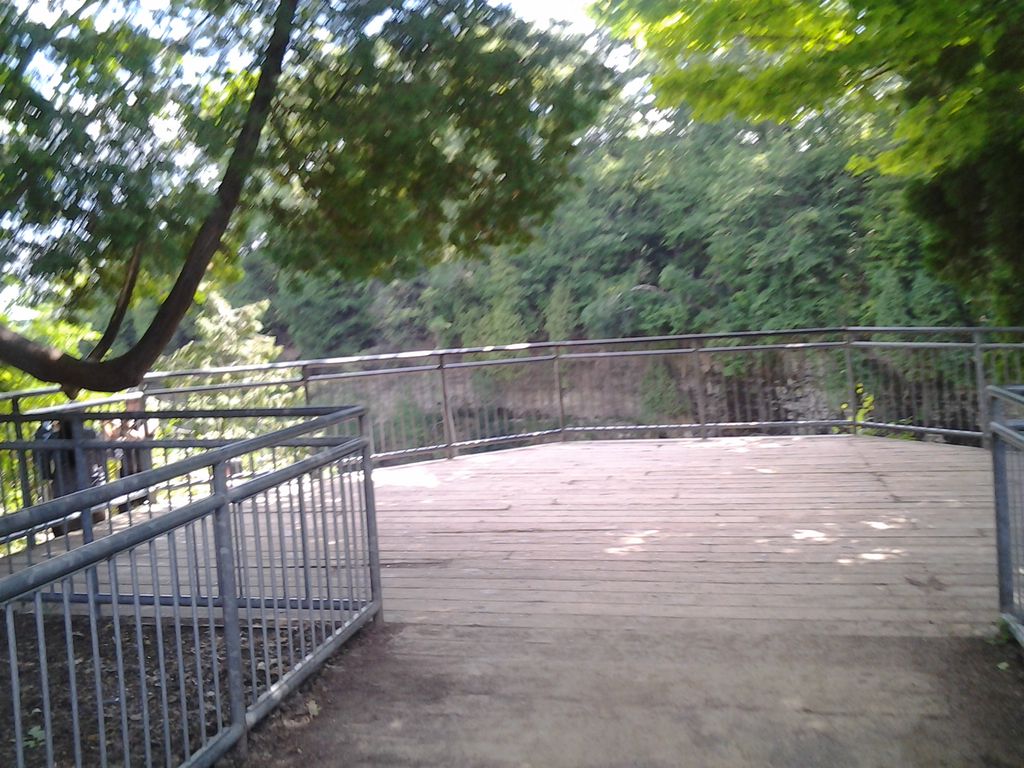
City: hamilton